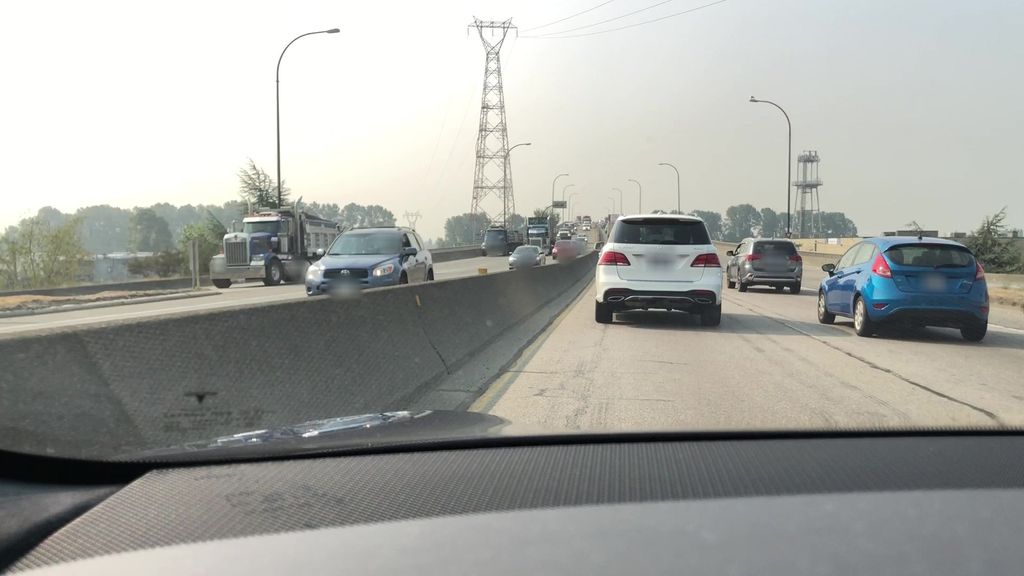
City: vancouver